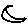
Label: moon